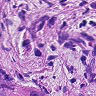
Metastatic tissue present: yes